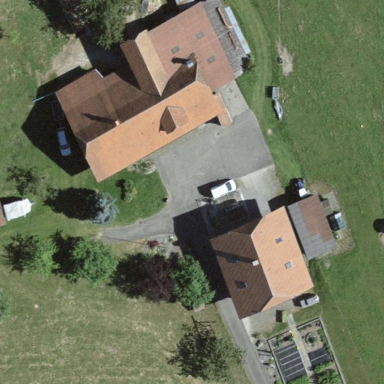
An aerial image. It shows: Farm building.